Field crop: tomato
Growth stage: 1
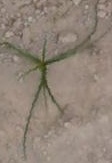
Species: cyperus